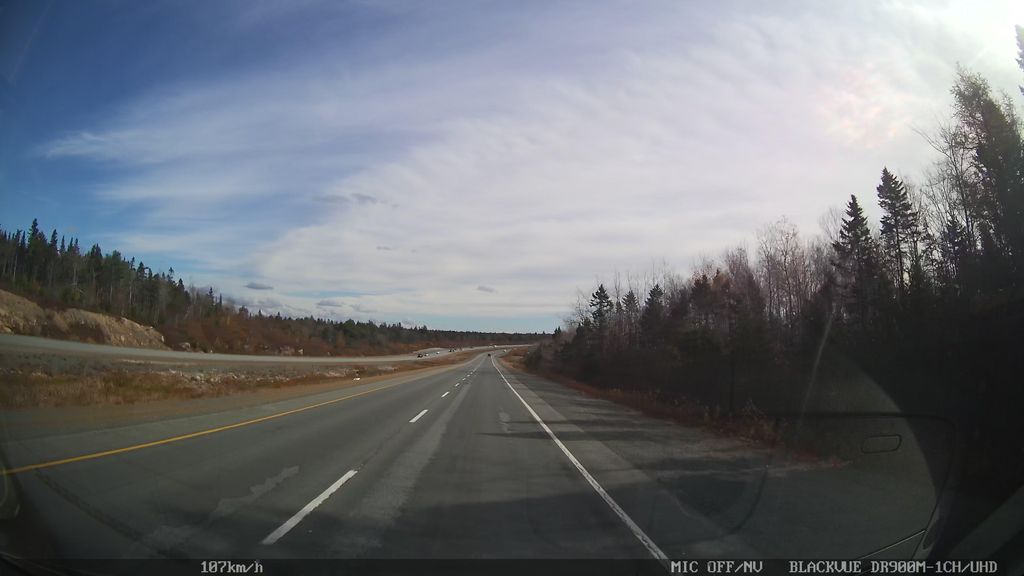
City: halifax